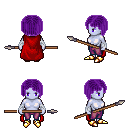
a pixel art fantasy rpg character, female body template, dark elf, purple skin, red cape, magenta pants, purple pageboy hairstyle, white cloth bandages, gold boots, spear, four views (front, back, left, right), 2x2 character sprite sheet, small pixel art, hard edges, no anti-aliasing